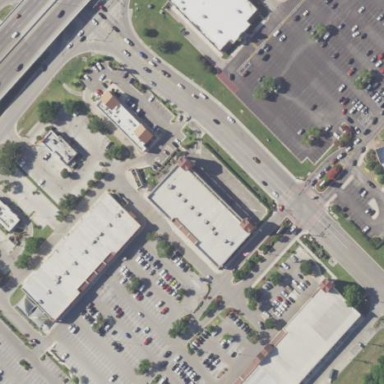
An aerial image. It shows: Retail building.